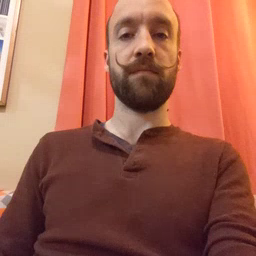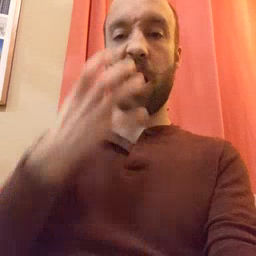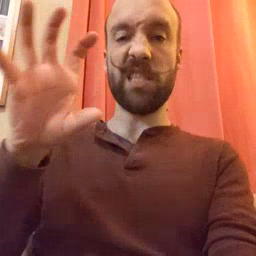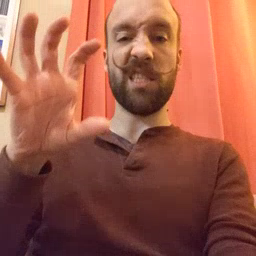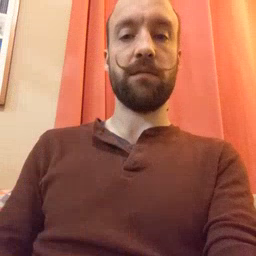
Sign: hot